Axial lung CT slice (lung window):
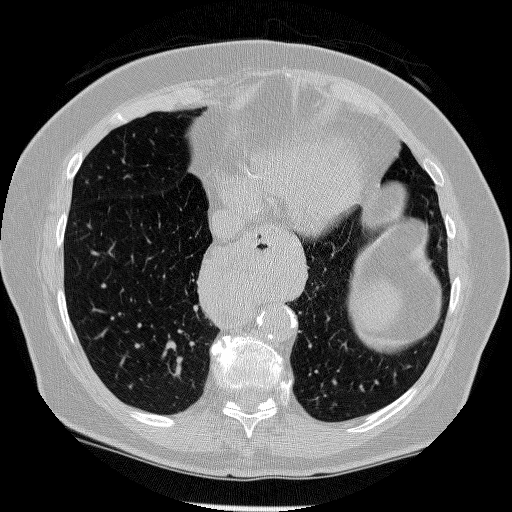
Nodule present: no